Interaction volume radius: 10 \u00c5
Interaction volume height: 25 \u00c5
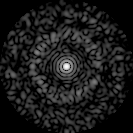
Disorder parameter: 0.8172